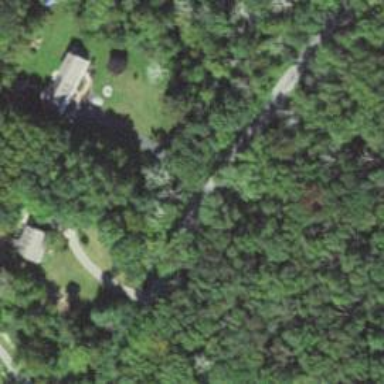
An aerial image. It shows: Residential driveway serving as service road.